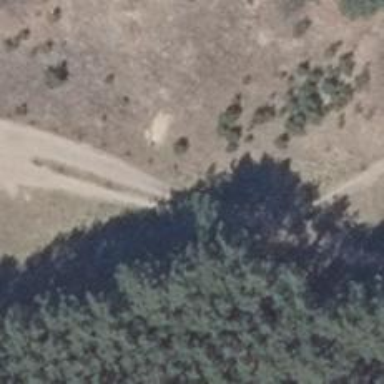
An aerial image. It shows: Sandy track with grade 5 tracktype.